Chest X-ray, PA view. Patient: 67 years old, sex F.
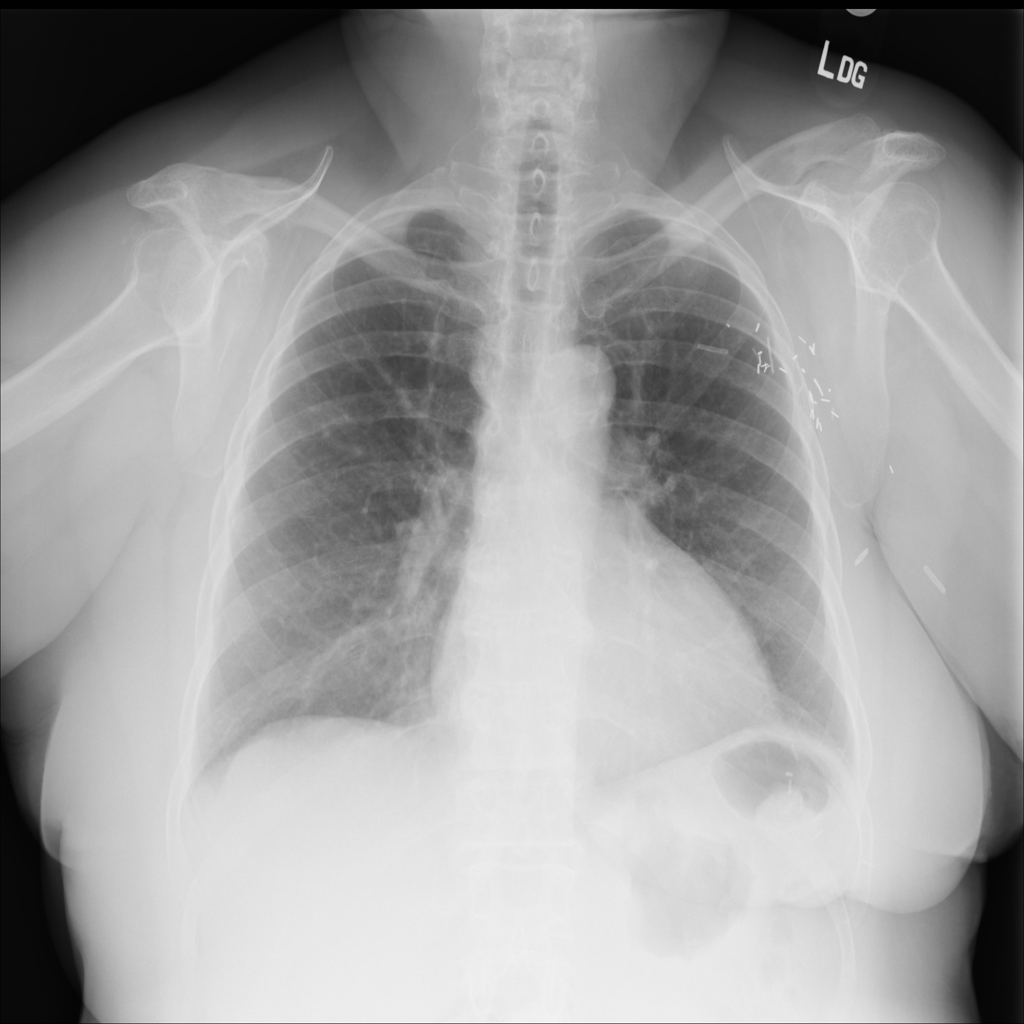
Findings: No Finding